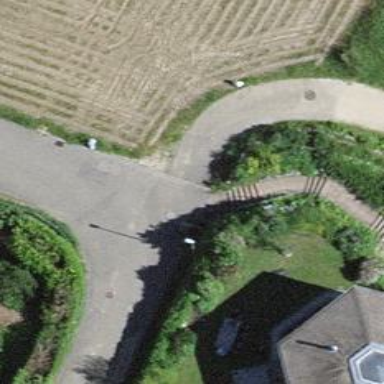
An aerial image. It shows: Paved residential road.